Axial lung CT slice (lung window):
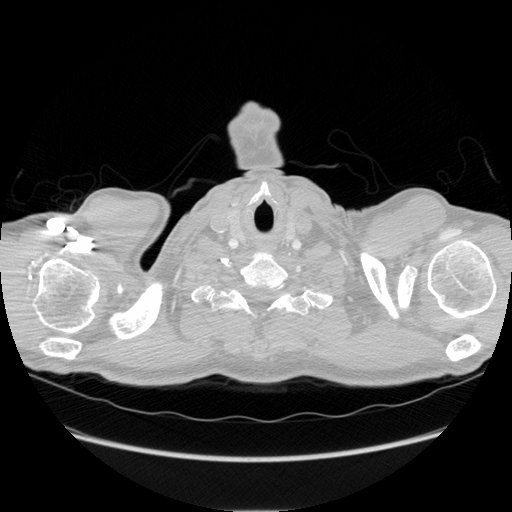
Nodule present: no